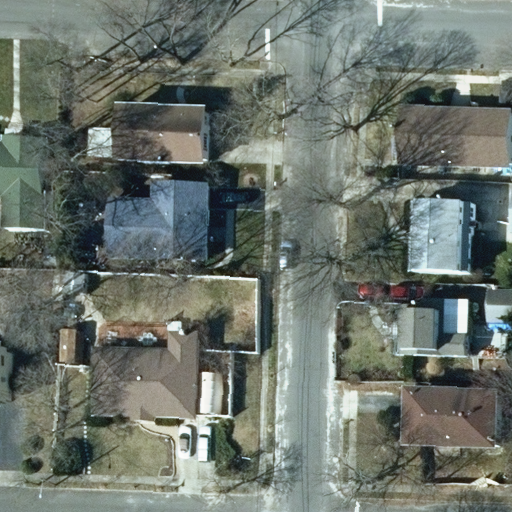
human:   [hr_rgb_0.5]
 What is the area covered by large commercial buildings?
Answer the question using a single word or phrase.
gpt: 0m2

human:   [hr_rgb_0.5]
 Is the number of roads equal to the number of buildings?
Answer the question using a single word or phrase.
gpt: no

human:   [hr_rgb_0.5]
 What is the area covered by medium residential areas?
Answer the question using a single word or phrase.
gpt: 0m2

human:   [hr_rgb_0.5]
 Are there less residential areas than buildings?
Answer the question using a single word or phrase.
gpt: yes

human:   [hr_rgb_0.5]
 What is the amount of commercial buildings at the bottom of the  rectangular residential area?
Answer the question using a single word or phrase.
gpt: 0

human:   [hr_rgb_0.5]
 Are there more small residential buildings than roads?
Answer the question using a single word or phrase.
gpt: no

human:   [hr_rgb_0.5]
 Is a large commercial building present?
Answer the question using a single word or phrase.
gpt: no

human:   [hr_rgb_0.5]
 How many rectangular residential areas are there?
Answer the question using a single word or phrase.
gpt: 1

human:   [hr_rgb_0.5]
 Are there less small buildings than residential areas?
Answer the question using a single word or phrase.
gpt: no

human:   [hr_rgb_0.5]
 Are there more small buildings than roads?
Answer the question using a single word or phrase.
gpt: yes

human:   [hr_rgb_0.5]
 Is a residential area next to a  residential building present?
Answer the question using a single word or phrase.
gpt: yes

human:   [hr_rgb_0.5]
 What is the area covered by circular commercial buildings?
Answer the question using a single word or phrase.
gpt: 0m2

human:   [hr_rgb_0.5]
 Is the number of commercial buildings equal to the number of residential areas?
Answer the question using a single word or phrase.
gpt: no

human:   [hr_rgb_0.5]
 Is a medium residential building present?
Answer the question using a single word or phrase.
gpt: yes

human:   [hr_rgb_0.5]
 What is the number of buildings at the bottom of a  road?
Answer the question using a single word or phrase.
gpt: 10

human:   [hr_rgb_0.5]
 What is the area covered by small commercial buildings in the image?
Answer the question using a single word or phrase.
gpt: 0m2

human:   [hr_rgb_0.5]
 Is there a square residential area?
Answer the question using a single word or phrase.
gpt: no

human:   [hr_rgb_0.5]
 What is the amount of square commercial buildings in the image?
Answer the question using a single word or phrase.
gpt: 0

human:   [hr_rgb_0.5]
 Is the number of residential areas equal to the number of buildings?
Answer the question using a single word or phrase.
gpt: no

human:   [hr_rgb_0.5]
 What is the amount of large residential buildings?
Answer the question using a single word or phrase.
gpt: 0

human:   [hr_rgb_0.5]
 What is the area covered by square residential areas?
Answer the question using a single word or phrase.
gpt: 0m2

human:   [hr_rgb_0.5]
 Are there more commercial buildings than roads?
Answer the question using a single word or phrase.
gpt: no

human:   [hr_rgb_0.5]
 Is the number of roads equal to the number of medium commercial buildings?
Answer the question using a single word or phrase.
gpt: no

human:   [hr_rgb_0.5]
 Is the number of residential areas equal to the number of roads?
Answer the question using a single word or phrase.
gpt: no

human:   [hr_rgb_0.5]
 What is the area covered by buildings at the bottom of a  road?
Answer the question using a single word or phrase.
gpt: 2021m2

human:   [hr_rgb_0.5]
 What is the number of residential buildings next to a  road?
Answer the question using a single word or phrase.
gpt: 8

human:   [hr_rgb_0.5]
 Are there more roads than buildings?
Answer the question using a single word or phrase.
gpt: no

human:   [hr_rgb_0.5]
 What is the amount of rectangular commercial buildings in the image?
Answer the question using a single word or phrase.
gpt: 0

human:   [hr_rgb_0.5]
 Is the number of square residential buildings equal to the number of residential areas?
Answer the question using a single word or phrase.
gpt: no

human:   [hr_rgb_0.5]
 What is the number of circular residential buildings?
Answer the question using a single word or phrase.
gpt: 0

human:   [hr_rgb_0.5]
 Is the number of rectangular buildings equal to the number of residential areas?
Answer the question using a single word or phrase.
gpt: no

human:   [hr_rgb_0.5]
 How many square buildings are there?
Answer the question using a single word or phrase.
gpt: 0

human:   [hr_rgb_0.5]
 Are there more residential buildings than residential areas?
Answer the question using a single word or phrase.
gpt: yes

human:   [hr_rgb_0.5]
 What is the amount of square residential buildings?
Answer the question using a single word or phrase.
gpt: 0

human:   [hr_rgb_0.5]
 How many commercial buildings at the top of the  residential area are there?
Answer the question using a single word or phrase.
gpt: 0

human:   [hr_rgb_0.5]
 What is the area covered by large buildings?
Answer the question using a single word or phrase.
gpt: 0m2